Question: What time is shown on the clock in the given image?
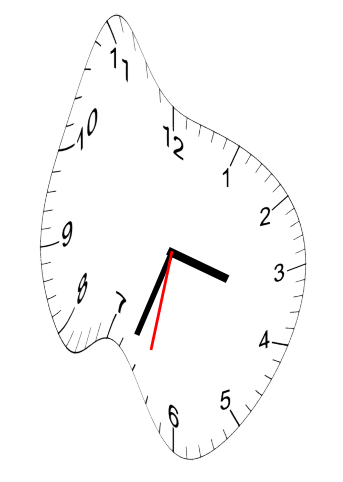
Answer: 03:33:32